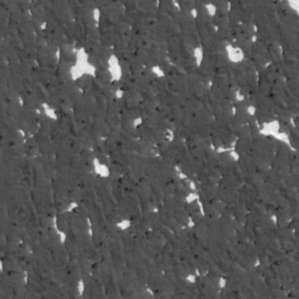
Label: frost